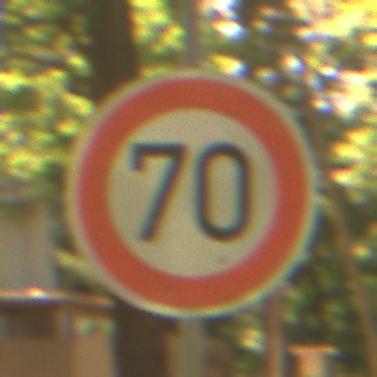
Verkehrszeichen: Geschwindigkeit70
Umgebung: Outdoor, Nature
Tageszeit: Midday
Wetter: PartlyCloudy
Licht: Natural
Jahreszeit: NotSpecified
Kontrast: LowContrast